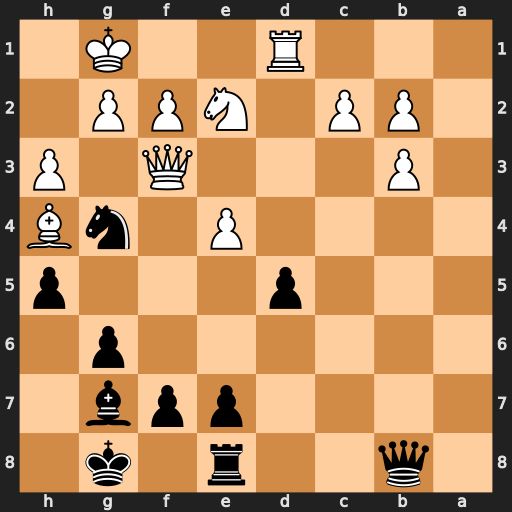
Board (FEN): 1q2r1k1/4ppb1/6p1/3p3p/4P1nB/1P3Q1P/1PP1NPP1/3R2K1
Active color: b
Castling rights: -
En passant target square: -
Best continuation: Qh2+ Kf1 Qh1+ Ng1 Nh2+